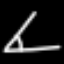
Label: angel